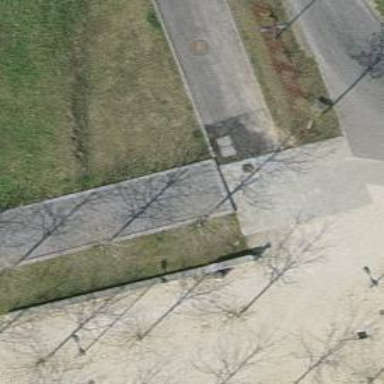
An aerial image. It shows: Gravel pitch for boules leisure activity.